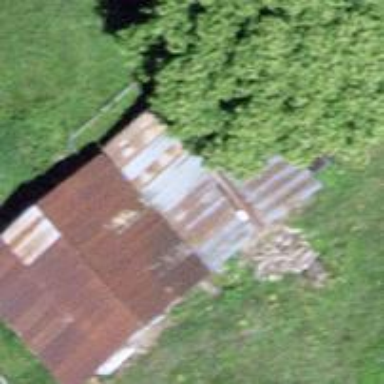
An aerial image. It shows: Cabin.